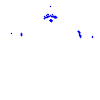
Particle: proton